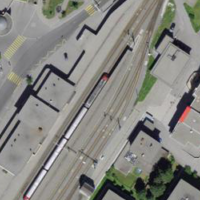
EUNIS habitat code: 54
Species observed at this site:
Corvus corone
Passer domesticus
Fringilla coelebs
Pyrrhocorax graculus
Turdus merula